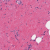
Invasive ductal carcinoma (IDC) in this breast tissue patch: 0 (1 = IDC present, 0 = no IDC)